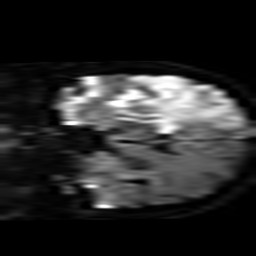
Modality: TRACE
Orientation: coronal
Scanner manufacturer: philips
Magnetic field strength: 3 T
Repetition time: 3.082 s
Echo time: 0.076 s